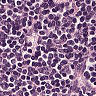
Metastatic tissue present: no